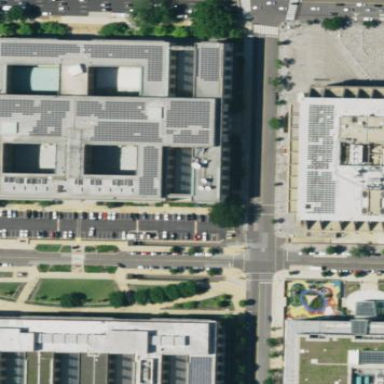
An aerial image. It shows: Government office building.